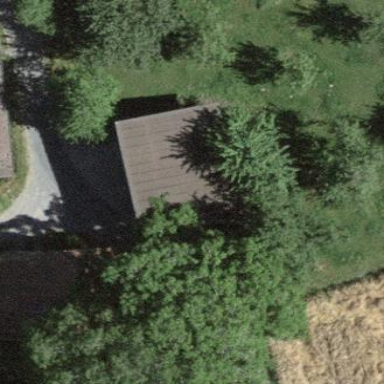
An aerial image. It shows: Shed.